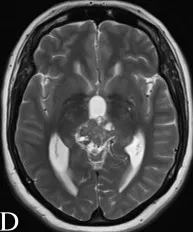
Pre-operative MRI of the brain. (D, E) T2-weighted images revealed a hyperintense cystic lesion and hypointense solid lesion with mass effect and compression of the cerebral aqueduct resulting in supratentorial ventricular dilatation and periventricular white matter signal abnormality.
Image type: radiology (mri)